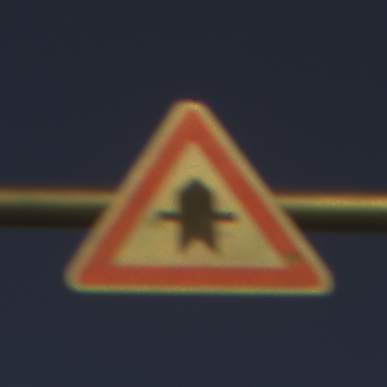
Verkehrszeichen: Vorfahrt
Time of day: SunriseSunset
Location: Outdoor (Nature)
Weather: Clear
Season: NotSpecified
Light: Natural